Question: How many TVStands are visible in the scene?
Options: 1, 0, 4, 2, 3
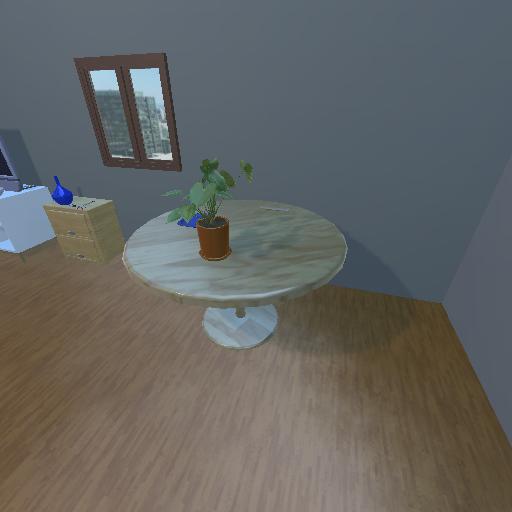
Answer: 1